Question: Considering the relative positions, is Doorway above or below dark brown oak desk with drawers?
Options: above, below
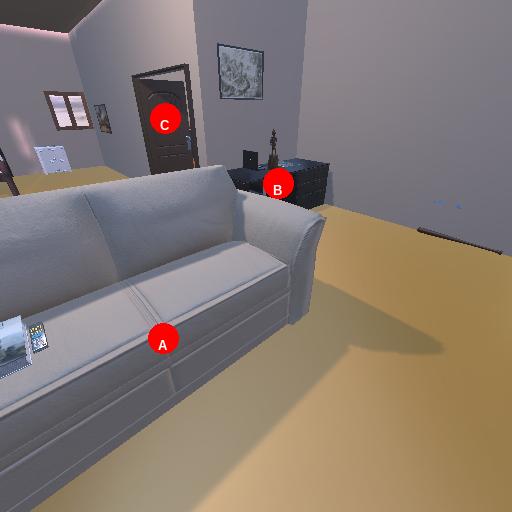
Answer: above